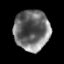
Tissue: prostate
Cell type: Fibroblasts
Senescence score: 0.7158
Nuclear area (px): 1411
Mean DAPI intensity: 111.797